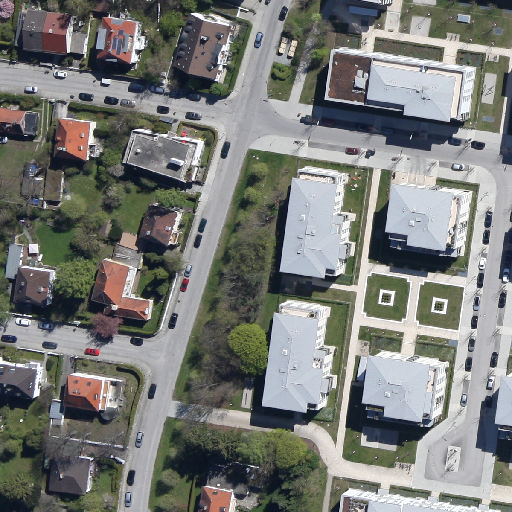
Referring expression: sidewalk along with tree